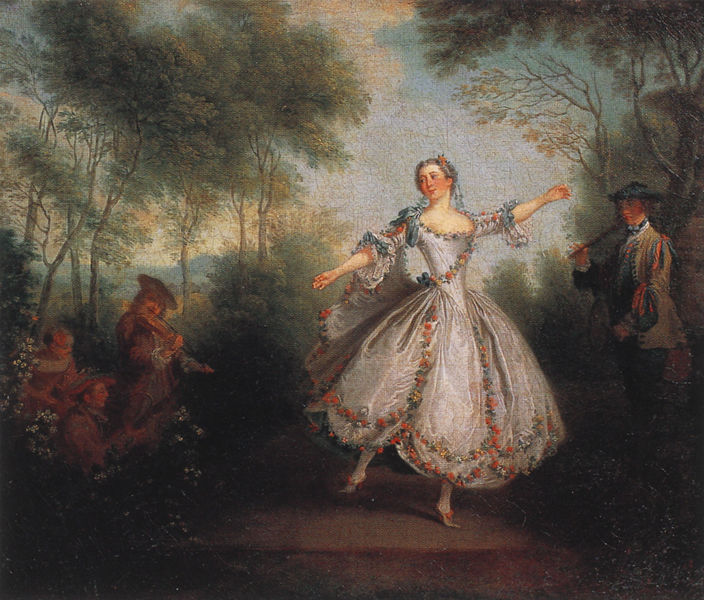
Titel: Mlle Camargo
Künstler: Nicolas Lancret
Institution: Nantes, Musée des Beaux-Arts
Schlagwörter: baum, blau, himmel, mann, wolken, bäume, grün, landschaft, ausschnitt, blumen, frankreich, frau, hut, hüte, kleid, licht, männer, weiss, blüten, rot, wolke, tanz, mütze, instrument, natur, busch, büsche, bühne, instrumente, musik, musiker, rokoko, seide, wald, beine, bein, balett, schuhe, allein, girlanden, flöte, geige, violine, kapelle, boskett, seidenkleid, blumengirlanden, flötist, tanzt, blaett, rekreation